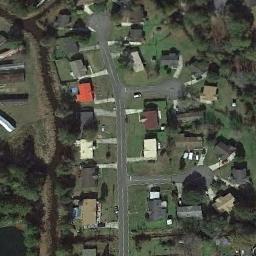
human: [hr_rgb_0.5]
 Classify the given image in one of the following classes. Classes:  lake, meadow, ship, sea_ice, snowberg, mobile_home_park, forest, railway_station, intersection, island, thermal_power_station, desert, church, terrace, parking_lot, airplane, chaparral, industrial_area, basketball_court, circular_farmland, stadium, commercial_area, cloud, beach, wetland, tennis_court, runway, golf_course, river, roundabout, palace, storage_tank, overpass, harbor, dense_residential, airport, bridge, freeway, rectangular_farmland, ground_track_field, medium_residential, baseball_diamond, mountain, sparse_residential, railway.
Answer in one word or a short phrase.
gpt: medium_residential